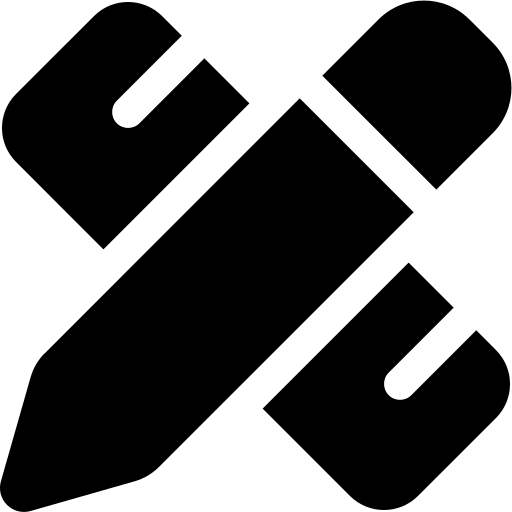
Tags: icon, FontAwesome, fa-icon, solid, pen, ruler